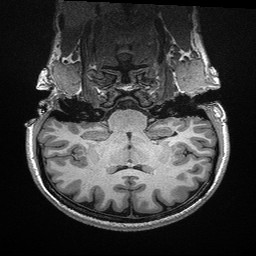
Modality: T1w
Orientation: sagittal
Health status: healthy
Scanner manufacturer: siemens
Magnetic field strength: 3 T
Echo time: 0.00298 s